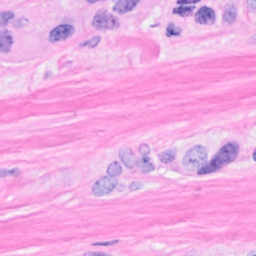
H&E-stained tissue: Breast